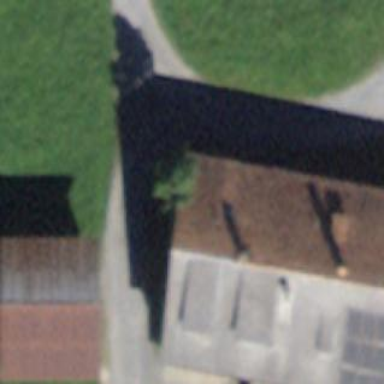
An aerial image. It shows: Residential building.